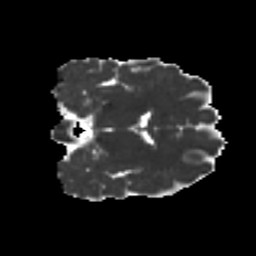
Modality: MD
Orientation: coronal
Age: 26
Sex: male
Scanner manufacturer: ge
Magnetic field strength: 3 T
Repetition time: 7.8 s
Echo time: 0.0608 s